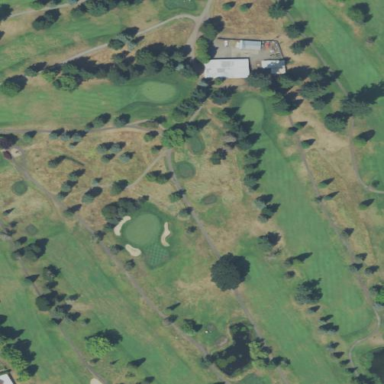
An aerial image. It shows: Well-maintained mown grass area used as golf fairway.